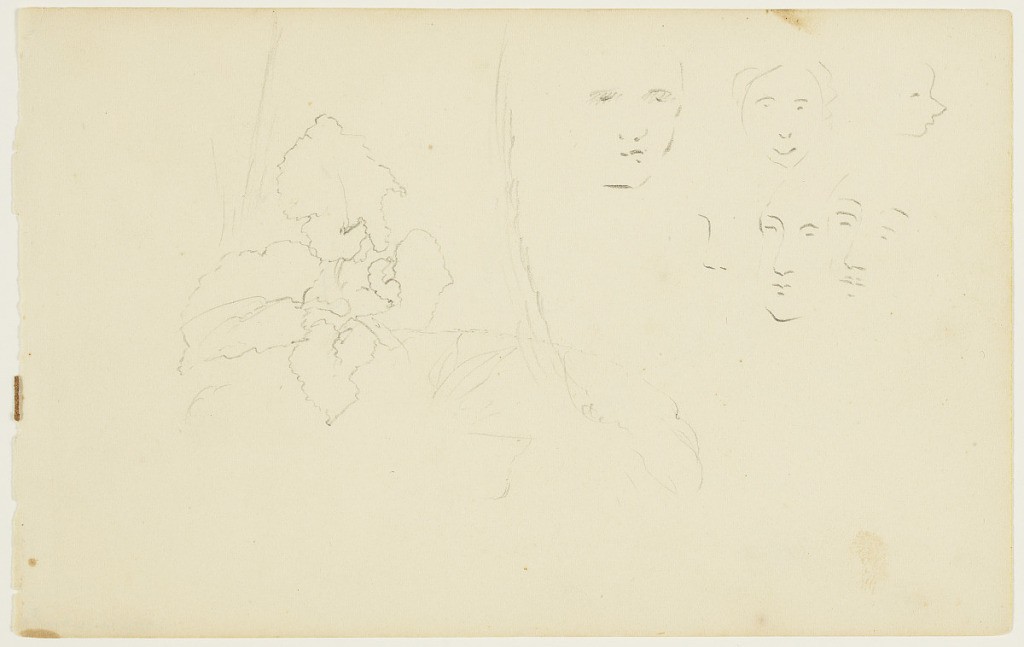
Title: Plant Sketch with Faces
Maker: Frederic Edwin Church, American, 1826–1900
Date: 1844 - 1846
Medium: Graphite on white wove paper
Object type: Drawing
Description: Mixed sketches showing, at center, a plant with broad leaves growing at the base of a tree, and, at upper right, five incomplete faces--one viewed in right profile and the others, frontally.